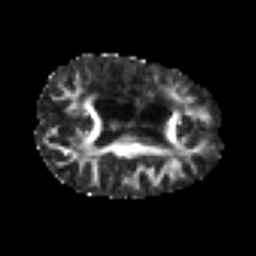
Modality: FA
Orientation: axial
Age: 31
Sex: female
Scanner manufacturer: siemens
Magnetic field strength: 3 T
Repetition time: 6.1 s
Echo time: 0.101 s